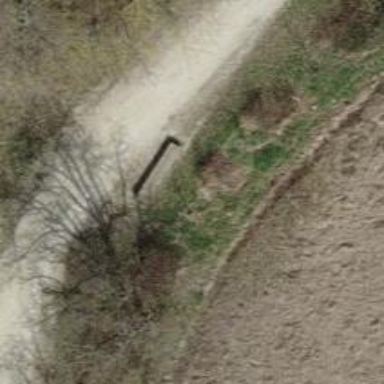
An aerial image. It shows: Bench.